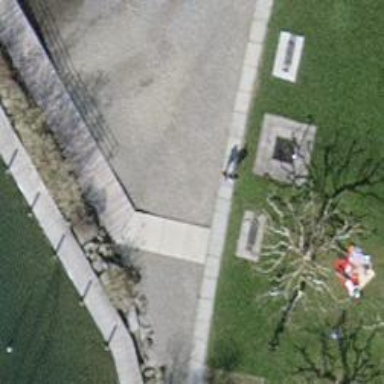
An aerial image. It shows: Bench.